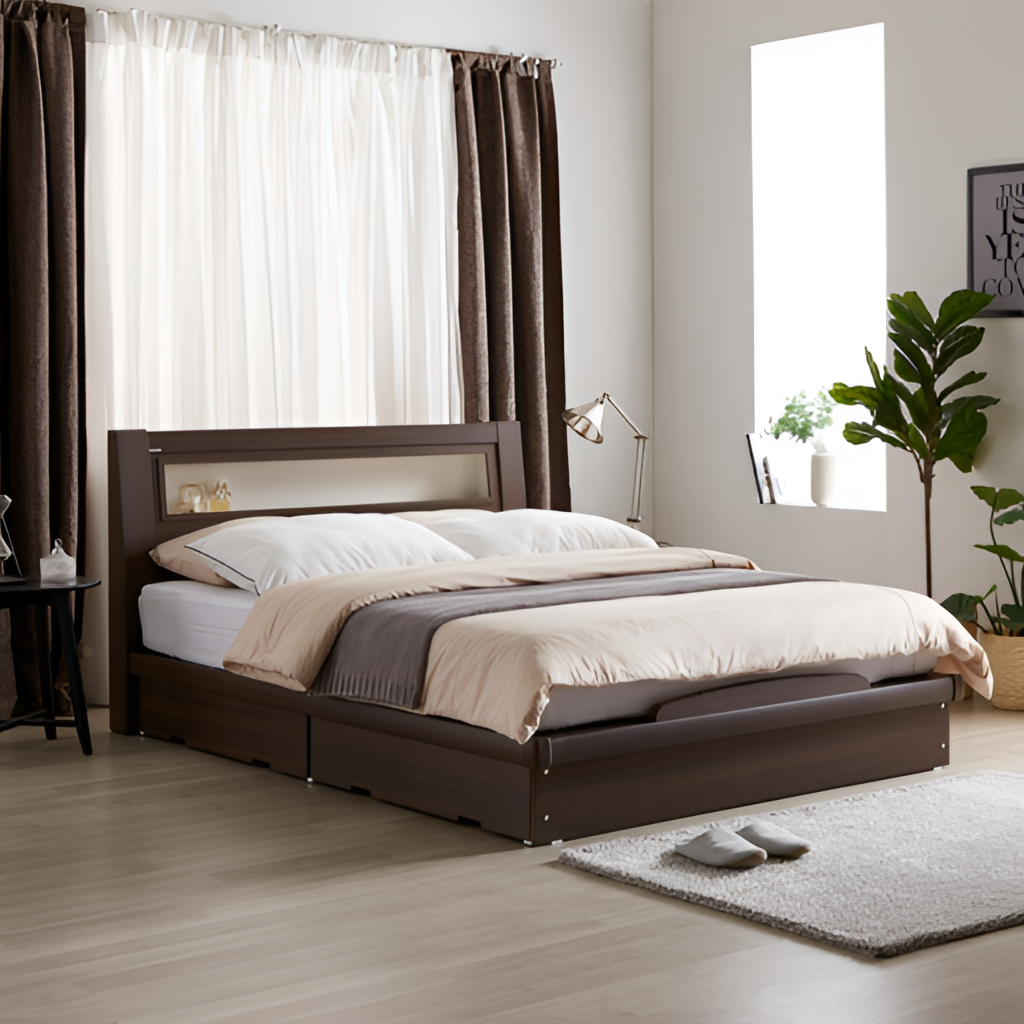
bedroom, wood bed, wood flooring, with plank pattern, beige paint wallpaper, with solid pattern, modern